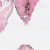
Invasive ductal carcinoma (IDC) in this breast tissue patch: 0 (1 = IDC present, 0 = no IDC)